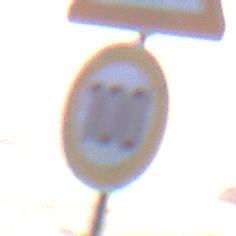
Verkehrszeichen: Geschwindigkeit100
Zusatzzeichen oben: KurveRechts
Umgebung: Outdoor, Urban
Tageszeit: SunriseSunset
Wetter: Clear
Licht: Natural
Jahreszeit: NotSpecified
Kontrast: MediumContrast